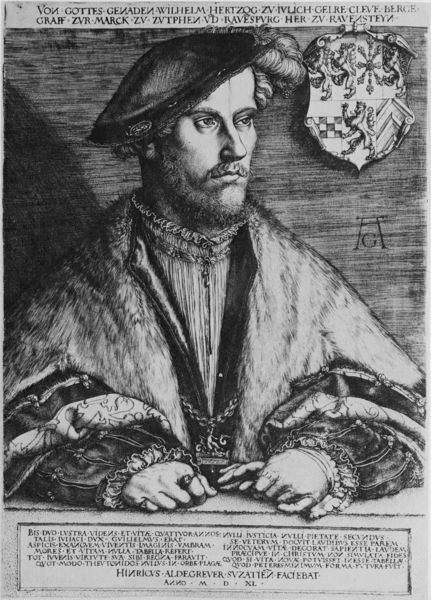
Titel: Bildnis von Wilhelm Herzog von Jülich
Künstler: Heinrich Aldegrever
Institution: (Seriendruck)
Schlagwörter: feder, hand, mann, schatten, finger, handschuh, hut, licht, nase, blick, hochformat, bart, hemd, kappe, mütze, schnurrbart, augen, kragen, pelz, bildnis, herr, hände, portrait, porträt, mantel, spitzen, kinn, renaissance, fell, schrift, kette, grafik, graphik, ernst, inschrift, deutsch, ring, schild, druck, schraffur, radierung, stich, text, überschrift, manschetten, wappen, pelzkragen, pelzmantel, halbprofil, wams, herzog, zwerg, dürer, kupferstich, wilhelm, schrifttafel, albrecht, albrecht dürer, rennaisance, schnurrbrat, fellmantel, missmutig, barret, jandschuh, albreicht, pwlz